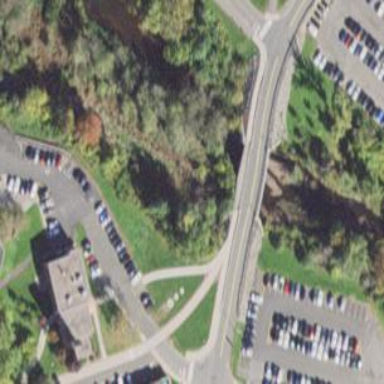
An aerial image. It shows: Footway bridge.